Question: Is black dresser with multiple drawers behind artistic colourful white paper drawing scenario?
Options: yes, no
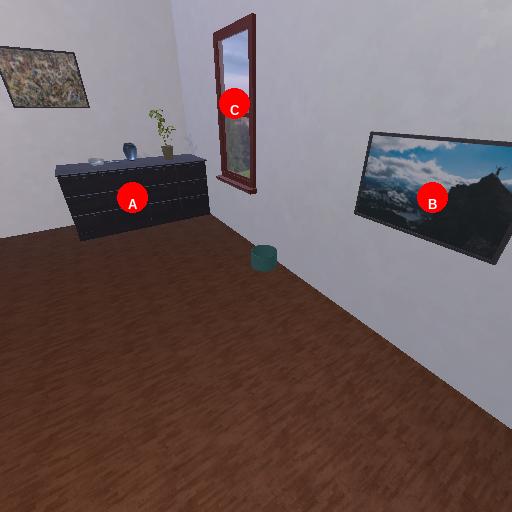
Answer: yes